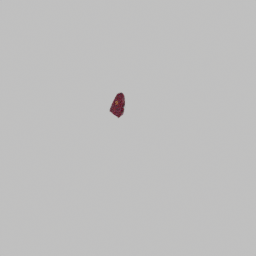
Label: tools